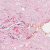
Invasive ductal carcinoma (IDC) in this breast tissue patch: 0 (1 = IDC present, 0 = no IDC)